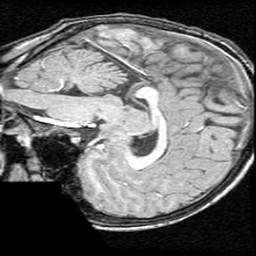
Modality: T1w
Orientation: sagittal
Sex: male
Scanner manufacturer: ge
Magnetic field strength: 1.5 T
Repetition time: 21 s
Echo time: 0.008 s